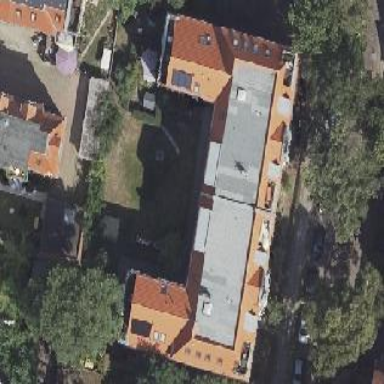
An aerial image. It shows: Residential building with unique quadruple saltbox roof shape.